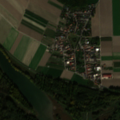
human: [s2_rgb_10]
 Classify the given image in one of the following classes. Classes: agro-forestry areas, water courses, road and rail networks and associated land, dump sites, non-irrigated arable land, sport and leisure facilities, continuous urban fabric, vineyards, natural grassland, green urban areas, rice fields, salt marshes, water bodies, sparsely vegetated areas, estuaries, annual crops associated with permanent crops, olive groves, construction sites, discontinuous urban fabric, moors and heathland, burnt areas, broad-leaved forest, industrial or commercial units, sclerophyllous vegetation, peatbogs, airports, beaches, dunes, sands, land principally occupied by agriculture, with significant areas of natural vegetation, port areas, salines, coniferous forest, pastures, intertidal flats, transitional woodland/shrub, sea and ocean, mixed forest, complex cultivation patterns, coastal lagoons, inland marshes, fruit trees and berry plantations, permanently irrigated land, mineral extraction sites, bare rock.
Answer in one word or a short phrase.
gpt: discontinuous urban fabric, non-irrigated arable land, land principally occupied by agriculture, with significant areas of natural vegetation, broad-leaved forest, water bodies